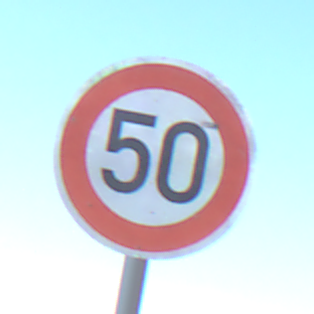
Verkehrszeichen: Geschwindigkeit50
Umgebung: Outdoor, Nature
Tageszeit: Midday
Wetter: Clear
Licht: Natural
Jahreszeit: NotSpecified
Kontrast: HighContrast